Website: crate-barrel
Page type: delivery-shipping
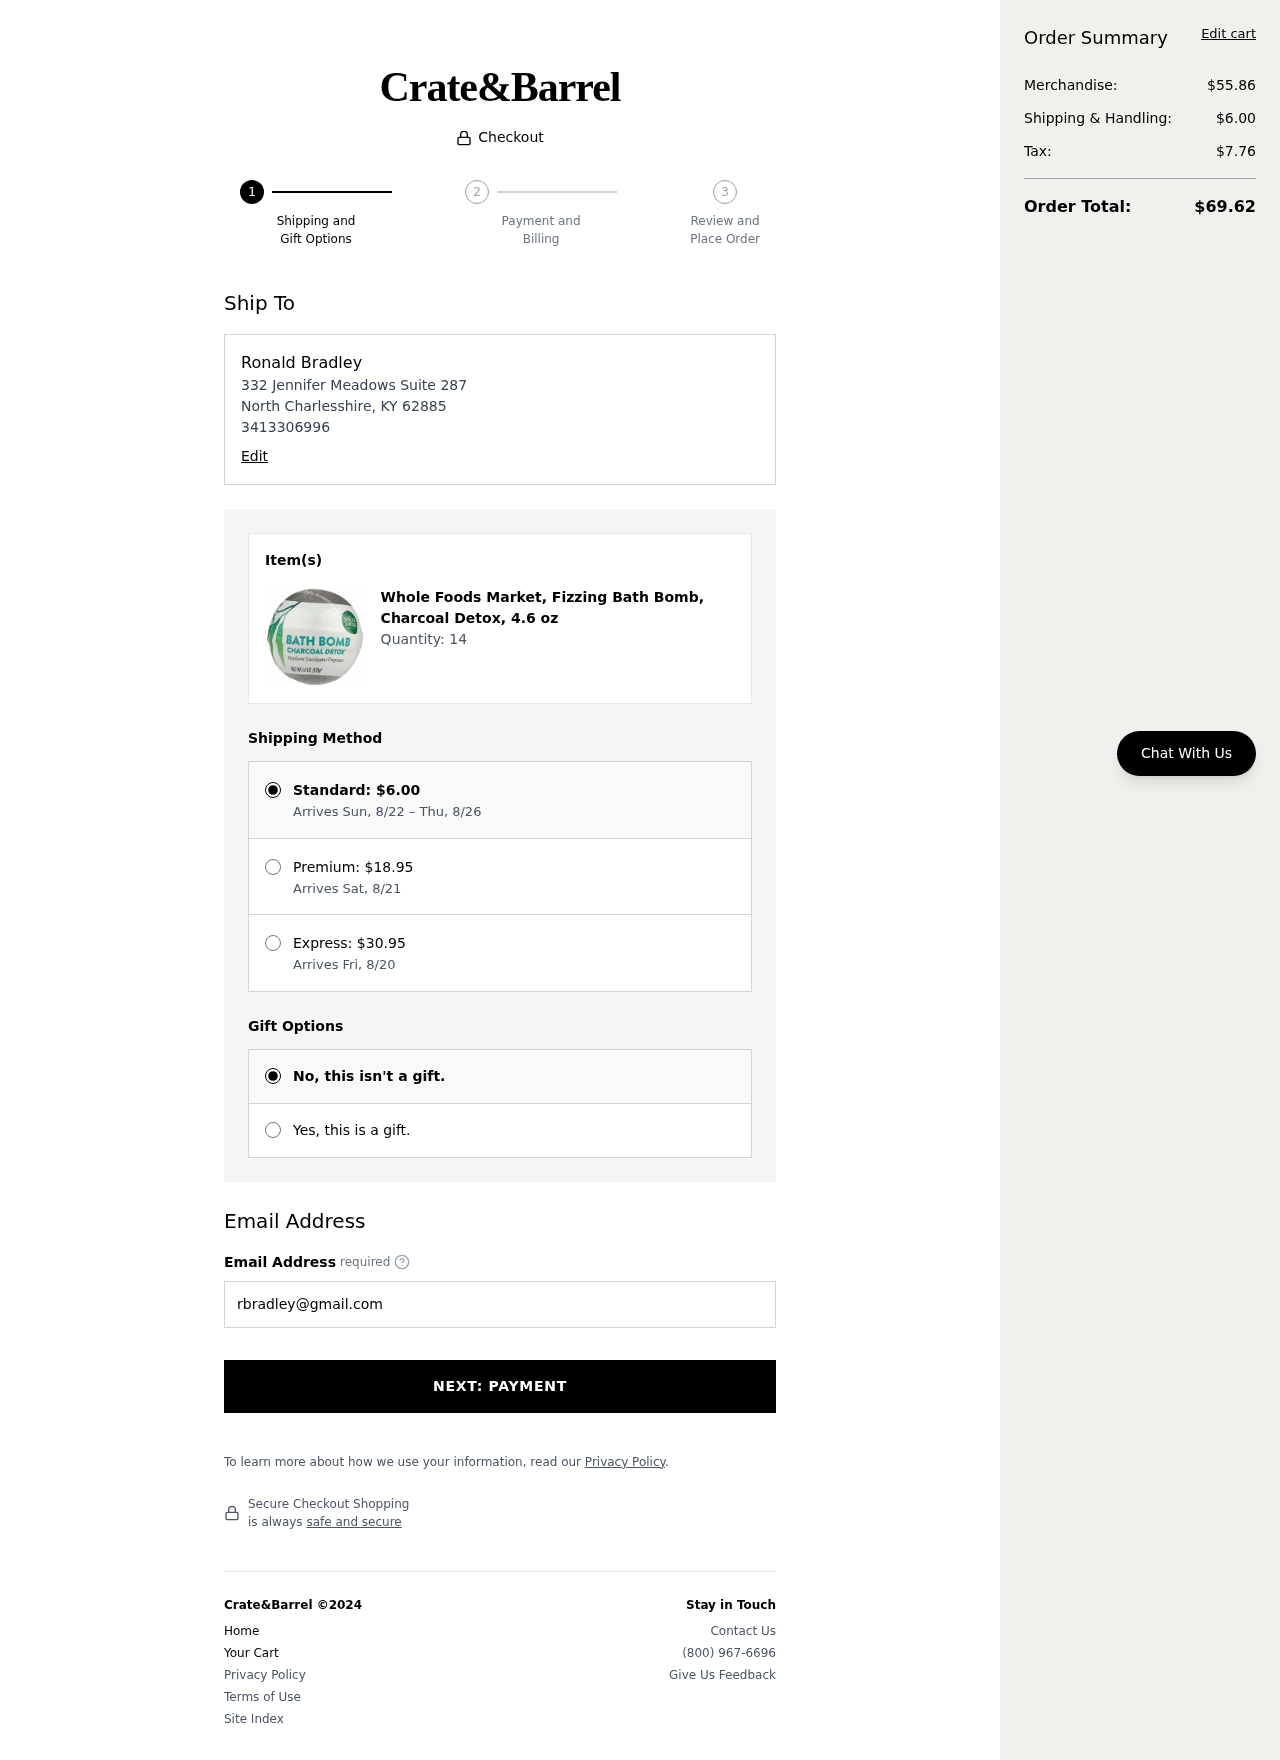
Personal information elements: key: PII_EMAIL
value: rbradley@gmail.com
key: PII_FULLNAME
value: Ronald Bradley
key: PII_PHONE
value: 3413306996
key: PII_STREET
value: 332 Jennifer Meadows Suite 287
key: PII_CITY_STATE_ZIP
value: North Charlesshire, KY 62885
Product elements: key: PRODUCT1_NAME
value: Whole Foods Market, Fizzing Bath Bomb, Charcoal Detox, 4.6 oz
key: PRODUCT1_QUANTITY
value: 14
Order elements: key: ORDER_SHIPPING_COST
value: $6.00
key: ORDER_SHIPPING_DATE
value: Arrives Sun, 8/22 – Thu, 8/26
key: ORDER_PREMIUM_SHIPPING
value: $18.95
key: ORDER_PREMIUM_DATE
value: Arrives Sat, 8/21
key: ORDER_EXPRESS_SHIPPING
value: $30.95
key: ORDER_EXPRESS_DATE
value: Arrives Fri, 8/20
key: ORDER_SUBTOTAL
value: $55.86
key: ORDER_TAX
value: $7.76
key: ORDER_TOTAL
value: $69.62